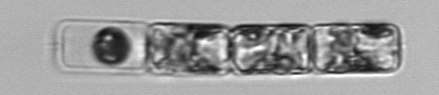
Label: Guinardia_delicatula_TAG_internal_parasite